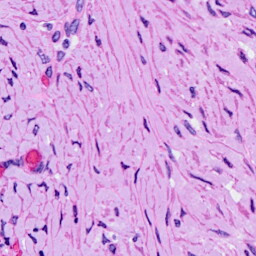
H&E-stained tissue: Ovarian